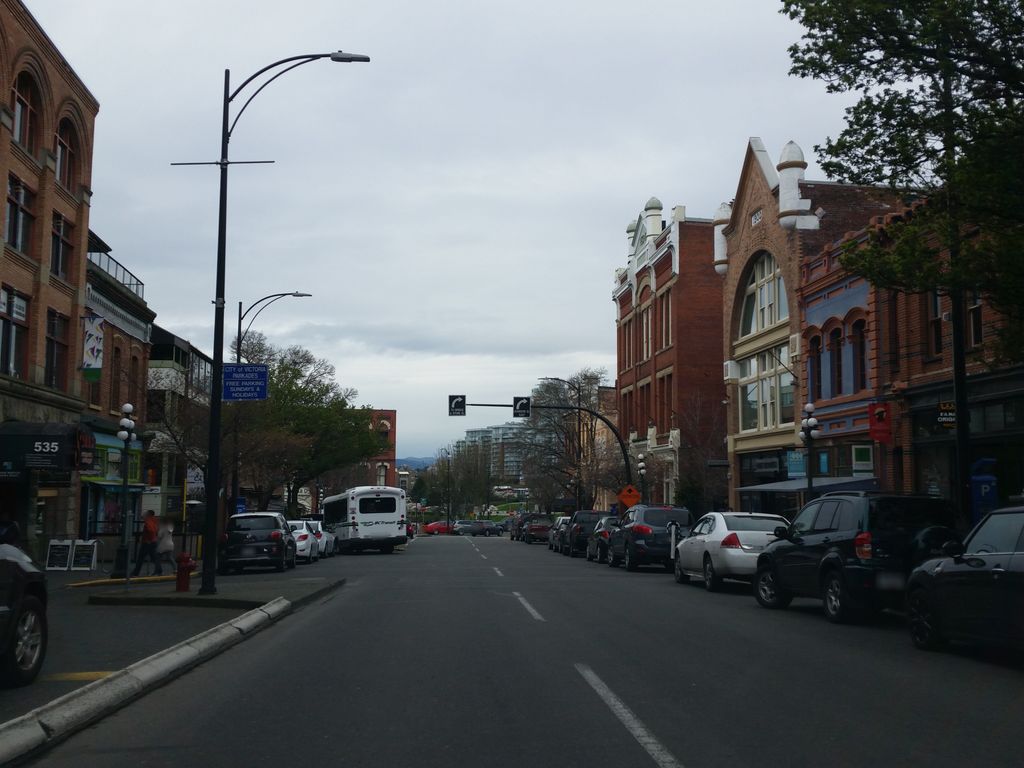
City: victoria